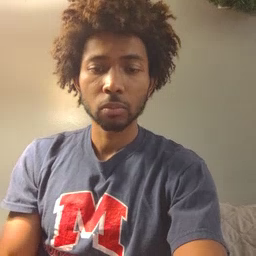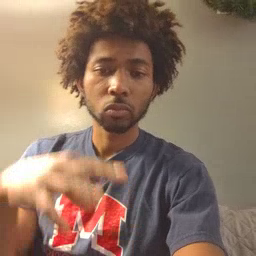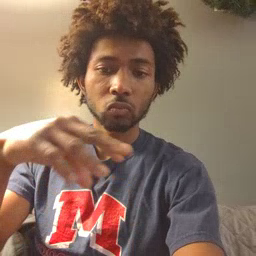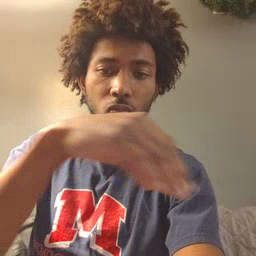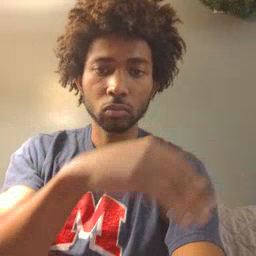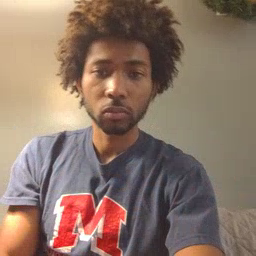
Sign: vacuum